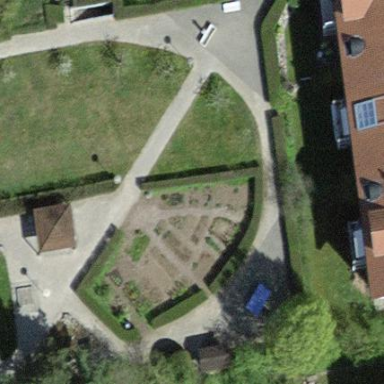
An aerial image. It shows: Garden area designated for leisure land.